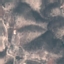
Land use / land cover: HerbaceousVegetation